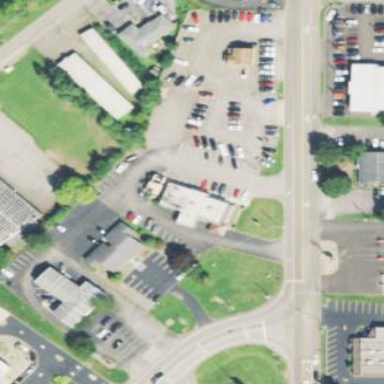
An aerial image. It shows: Car shop.